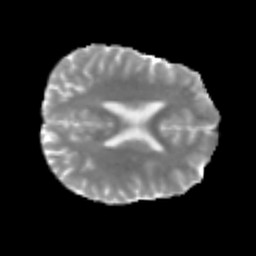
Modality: MD
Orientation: axial
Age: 22
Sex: male
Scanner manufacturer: siemens
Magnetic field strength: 3 T
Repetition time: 2.3 s
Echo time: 0.085 s